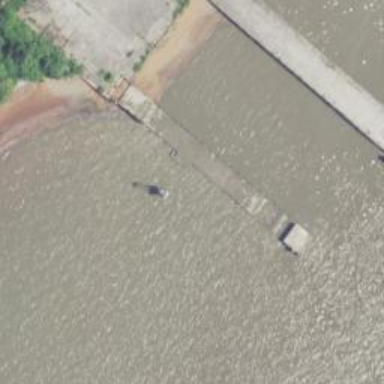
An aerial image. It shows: Man-made pier.